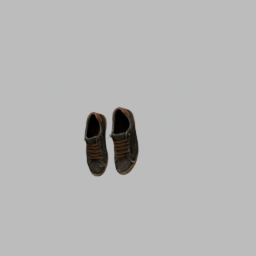
Label: people